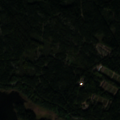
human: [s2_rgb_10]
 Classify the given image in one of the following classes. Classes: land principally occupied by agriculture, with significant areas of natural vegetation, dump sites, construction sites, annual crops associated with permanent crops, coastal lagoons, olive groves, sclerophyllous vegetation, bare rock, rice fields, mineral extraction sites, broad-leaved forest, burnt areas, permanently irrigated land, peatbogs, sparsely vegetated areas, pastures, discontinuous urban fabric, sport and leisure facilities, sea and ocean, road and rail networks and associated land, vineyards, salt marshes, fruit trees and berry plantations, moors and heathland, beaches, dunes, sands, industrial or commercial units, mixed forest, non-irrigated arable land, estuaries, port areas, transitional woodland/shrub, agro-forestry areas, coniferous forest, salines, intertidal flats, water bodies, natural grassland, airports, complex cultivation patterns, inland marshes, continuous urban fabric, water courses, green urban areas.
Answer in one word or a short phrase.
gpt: coniferous forest, sea and ocean